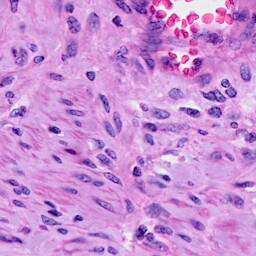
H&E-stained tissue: Cervix